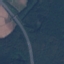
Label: Highway